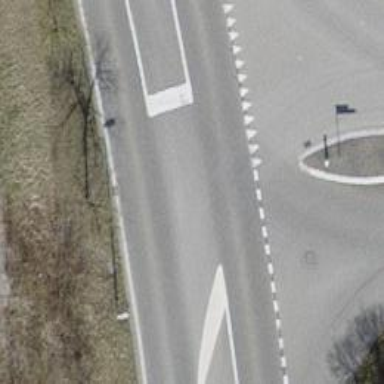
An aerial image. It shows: Smooth asphalt road in residential area.